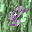
Label: 8